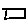
Label: square